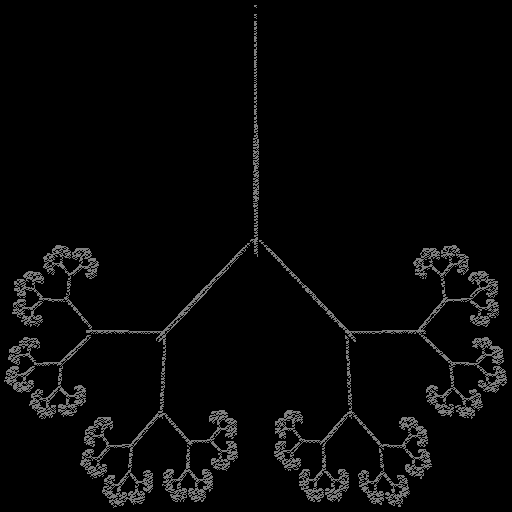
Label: sticks